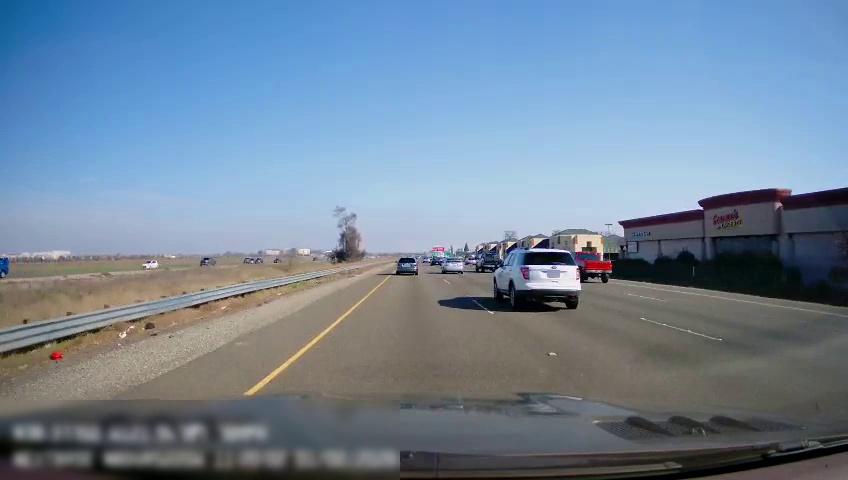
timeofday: Day
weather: Sunny
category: Drivable Space
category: Vehicles | Car
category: Vehicles | Car
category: Vehicles | Truck
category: Vehicles | Truck
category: Vehicles | Car
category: Vehicles | Car
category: Vehicles | SUV
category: Vehicles | Car
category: Vehicles | Car
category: Vehicles | Car
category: Lanes | Current Lane
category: Lanes | Current Lane
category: Lanes | Alternate Lane
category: Lanes | Alternate Lane
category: Lanes | Alternate Lane